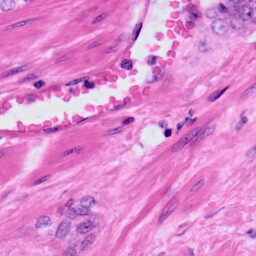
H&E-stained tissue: Prostate